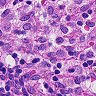
Metastatic tissue present: no